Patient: sex M, age 52
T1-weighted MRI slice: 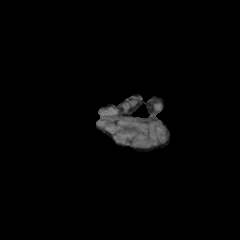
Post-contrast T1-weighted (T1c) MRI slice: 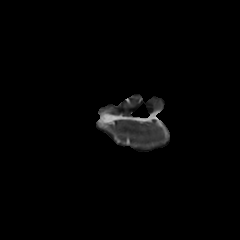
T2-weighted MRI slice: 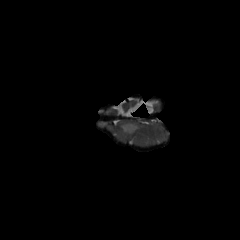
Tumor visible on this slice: yes
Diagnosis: Glioblastoma, IDH-wildtype
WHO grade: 4